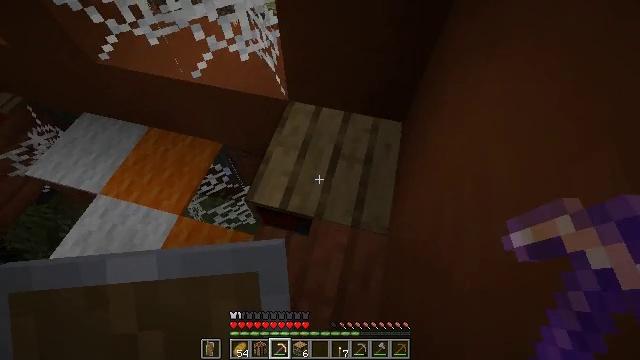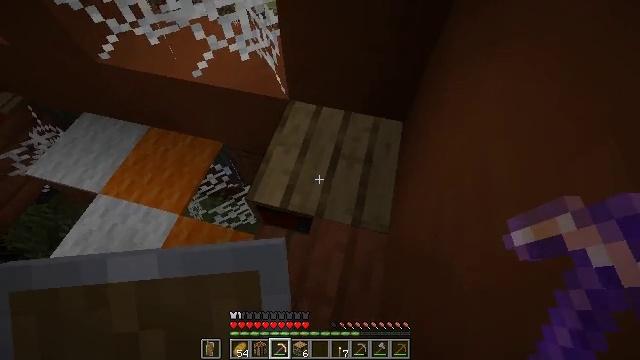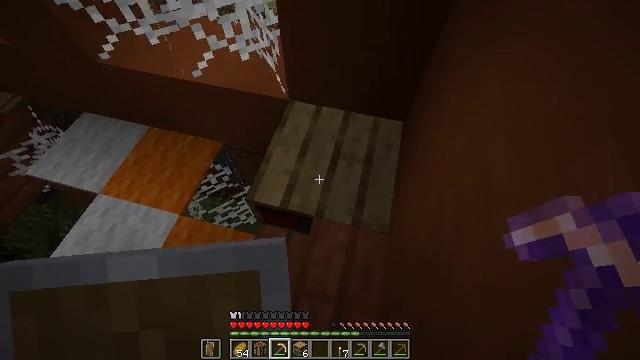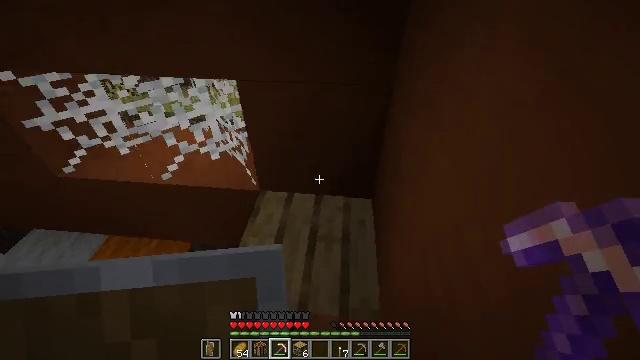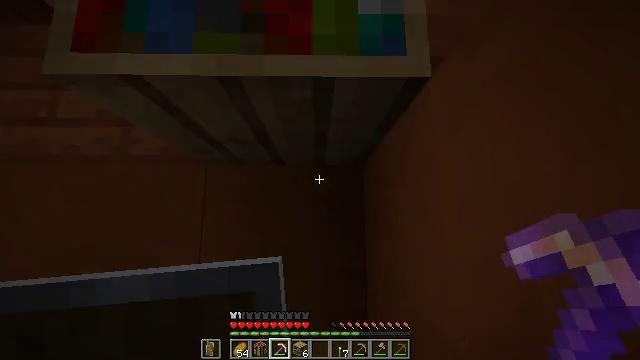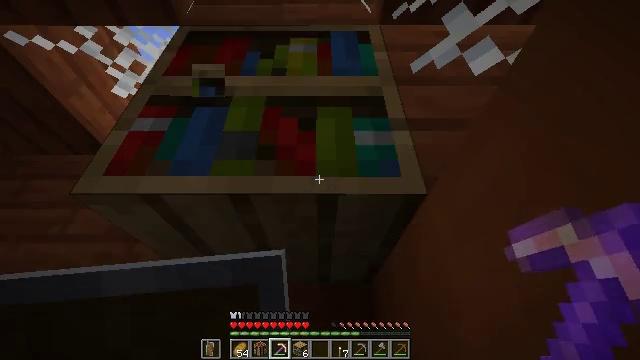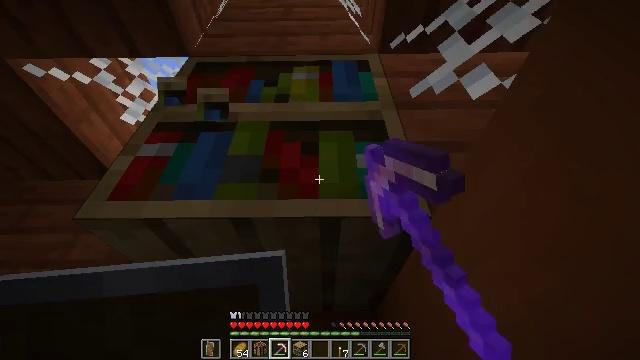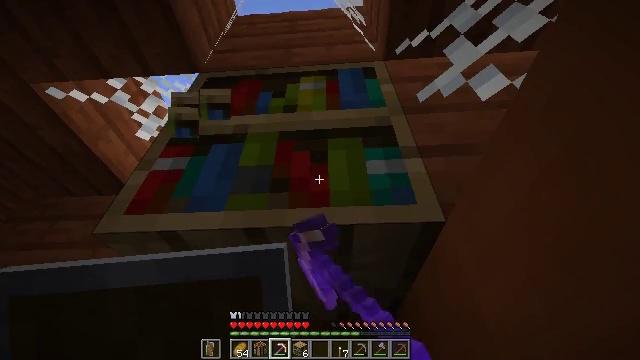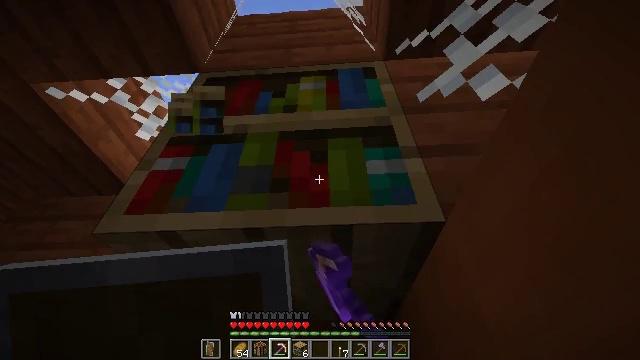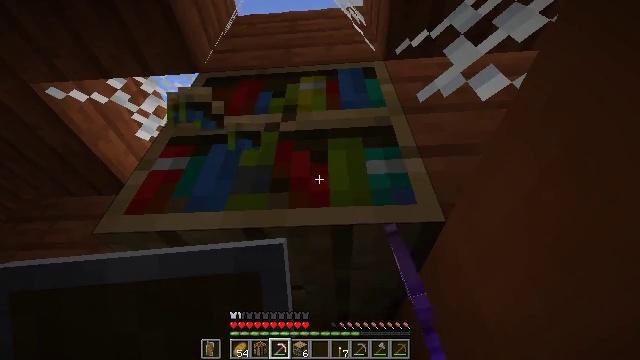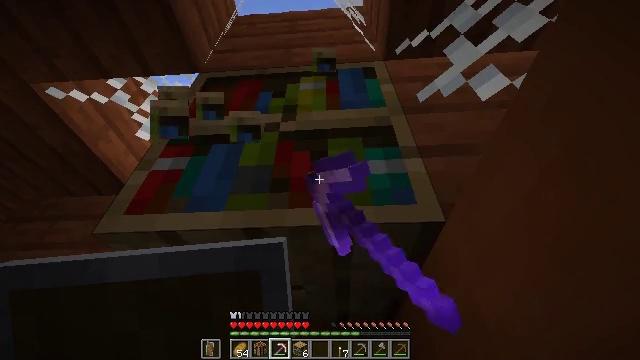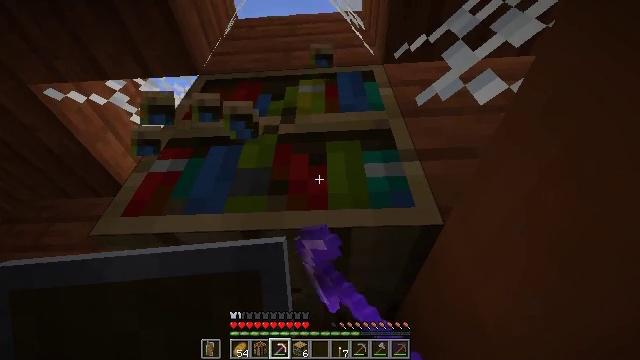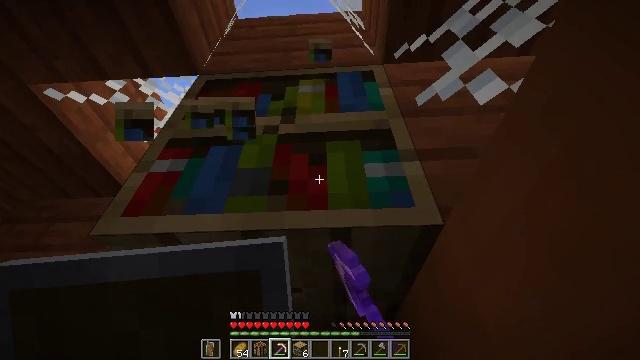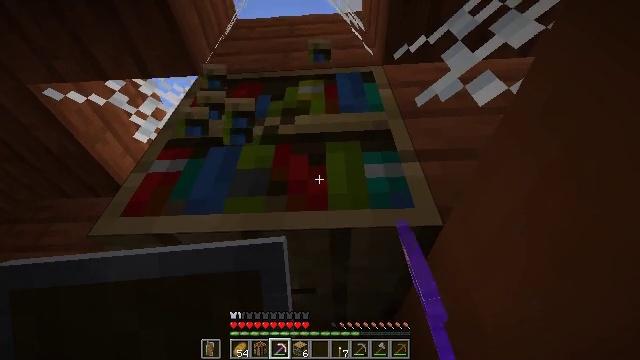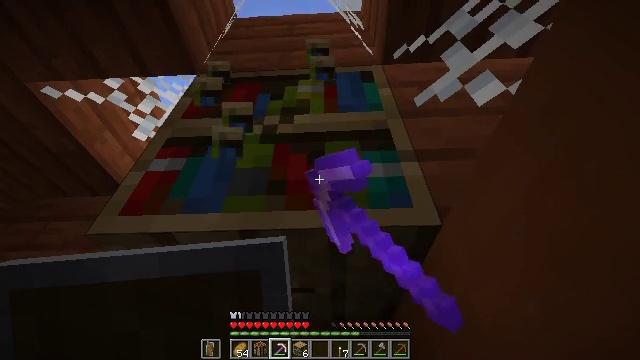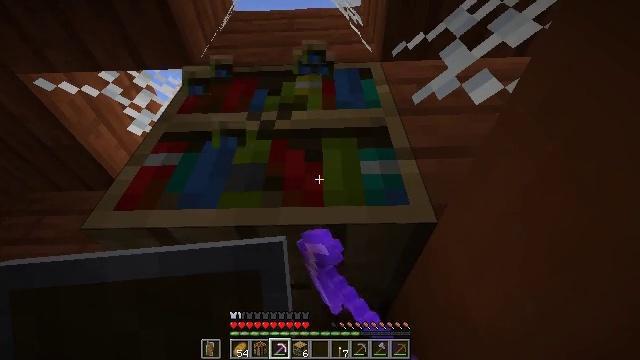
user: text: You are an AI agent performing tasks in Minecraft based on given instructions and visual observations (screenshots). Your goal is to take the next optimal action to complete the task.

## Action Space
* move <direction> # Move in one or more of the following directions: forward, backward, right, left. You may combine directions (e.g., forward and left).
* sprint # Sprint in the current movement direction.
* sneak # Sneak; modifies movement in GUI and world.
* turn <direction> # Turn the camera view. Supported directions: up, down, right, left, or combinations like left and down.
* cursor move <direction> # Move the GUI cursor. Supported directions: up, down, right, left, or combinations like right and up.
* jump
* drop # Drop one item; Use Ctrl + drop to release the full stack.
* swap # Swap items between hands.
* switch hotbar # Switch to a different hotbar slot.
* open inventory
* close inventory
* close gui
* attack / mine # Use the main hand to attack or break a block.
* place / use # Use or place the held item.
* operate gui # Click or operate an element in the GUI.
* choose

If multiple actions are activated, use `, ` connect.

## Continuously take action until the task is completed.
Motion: motion action
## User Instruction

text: Mine the bookshelf to gather resources.
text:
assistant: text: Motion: no_op
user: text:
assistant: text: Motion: no_op
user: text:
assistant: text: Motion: turn right and up
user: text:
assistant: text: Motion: turn right and up
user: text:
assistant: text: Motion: turn up, attack / mine
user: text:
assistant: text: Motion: turn up, attack / mine
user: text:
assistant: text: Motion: turn left and up, attack / mine
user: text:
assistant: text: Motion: attack / mine
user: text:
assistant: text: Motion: attack / mine
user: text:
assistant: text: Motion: attack / mine
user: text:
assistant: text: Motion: attack / mine
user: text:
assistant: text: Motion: attack / mine
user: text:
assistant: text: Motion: attack / mine
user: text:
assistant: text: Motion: attack / mine
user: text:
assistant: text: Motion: attack / mine
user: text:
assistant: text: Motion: attack / mine
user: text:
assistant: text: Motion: attack / mine
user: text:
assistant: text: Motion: attack / mine
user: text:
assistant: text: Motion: attack / mine
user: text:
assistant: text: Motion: attack / mine
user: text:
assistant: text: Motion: turn down, attack / mine
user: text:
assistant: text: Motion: turn left, attack / mine
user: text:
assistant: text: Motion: attack / mine
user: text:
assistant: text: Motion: attack / mine
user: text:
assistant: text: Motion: attack / mine
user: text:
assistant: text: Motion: attack / mine
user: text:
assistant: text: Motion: attack / mine
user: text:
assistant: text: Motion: attack / mine
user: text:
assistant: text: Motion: attack / mine
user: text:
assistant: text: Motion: attack / mine